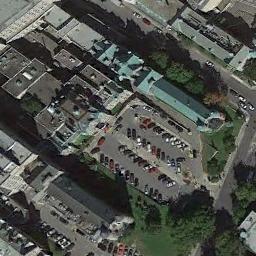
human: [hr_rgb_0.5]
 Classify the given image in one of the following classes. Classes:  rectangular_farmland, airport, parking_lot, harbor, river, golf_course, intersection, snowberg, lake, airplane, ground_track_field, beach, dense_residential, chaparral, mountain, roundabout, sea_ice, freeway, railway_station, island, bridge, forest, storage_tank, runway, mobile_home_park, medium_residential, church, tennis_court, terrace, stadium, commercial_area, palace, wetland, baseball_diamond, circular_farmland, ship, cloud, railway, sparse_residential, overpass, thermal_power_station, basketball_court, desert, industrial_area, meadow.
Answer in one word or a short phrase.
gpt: church